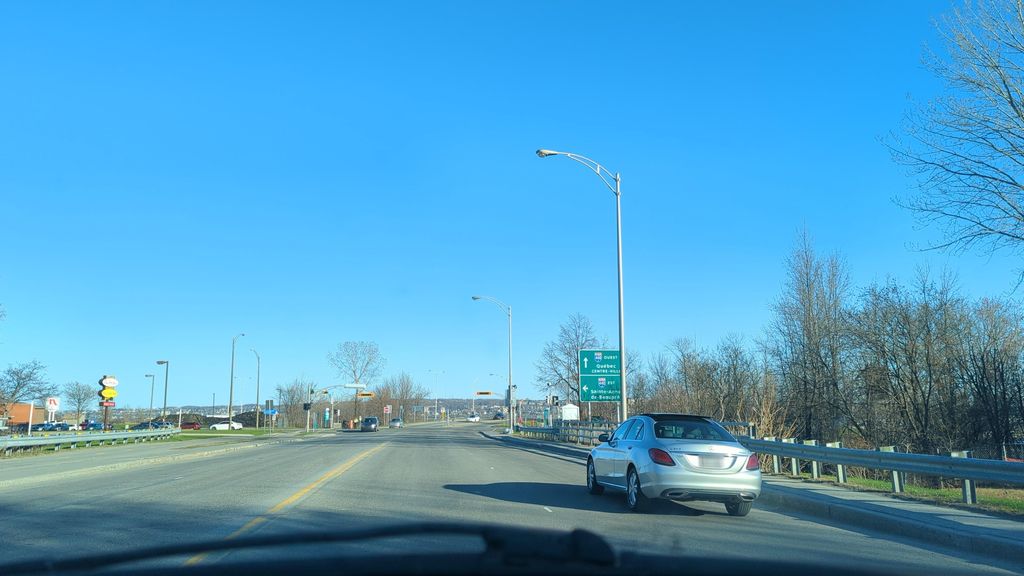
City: quebec_city